Question: there is few text boxes im generating dynamically with a counter so its looks like this
'''
form.append('Street: <input type="text" id="street'+counter+'" /> city: <input type="text" id="city'+counter+'" /><br/>');
counter++;
'''
then im doing this to make a array
'''
var array = [];
for(i=1; i<counter; i++){
array.push({'a':$('#street' + i).val(),'b':$('#city' + i).val()});
}
console.log(array);
$.ajax({
type: "POST",
url: "dummy.php",
data: array,
success: function(response, textStatus, xhr) {
},
error: function(xhr, textStatus, errorThrown) {
}
});
'''
but the problem is when im trying to send array to php script via ajax im getting
Parameters
undefined undefined
undefined undefined
in post section of firebug
what im doing wrong here?
firebug console looks like with console.log(array)
Regards
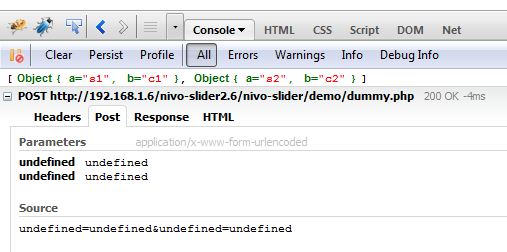
Answer: You could send your form as-is like this (don't send as array):
'''
$.ajax({
...
data: form.serialize()
...
});
'''
and turn it to an array in your server code.
Or, alternatively, you could name your inputs in a way they will automagically become two arrays on the server:
'''
form.append('Street: <input type="text" name="street[]" /> city: <input type="text" name="city[]" /><br/>');
$.ajax({
...
data: form.serialize()
...
});
'''
And your PHP script would recieve '$_POST['street']' and '$_POST['city']' as arrays.
Hope this helps. Cheers